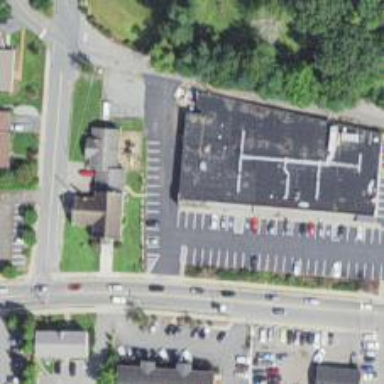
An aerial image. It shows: Pharmacy providing healthcare services.